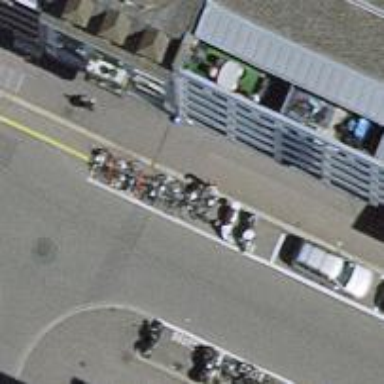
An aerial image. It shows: Bicycle parking area with stands available.